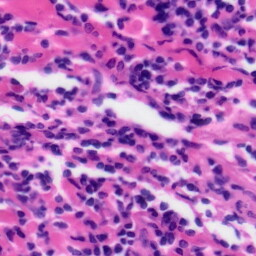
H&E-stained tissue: Tonsil